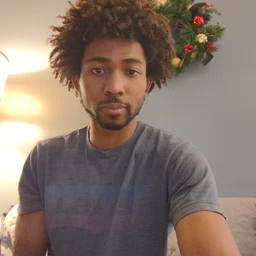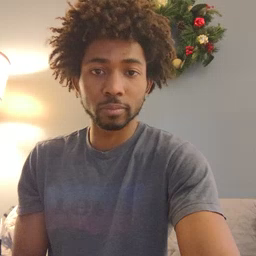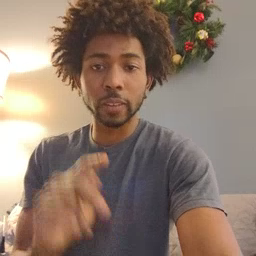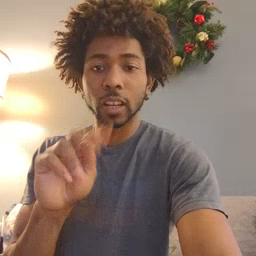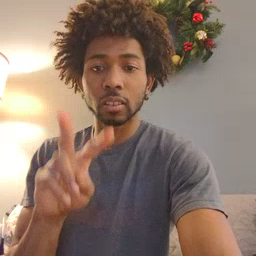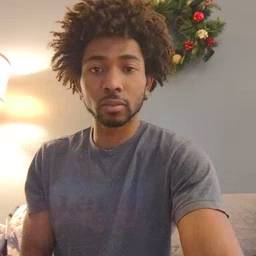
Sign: TV